Field crop: tomato
Growth stage: 1
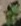
Species: solanum